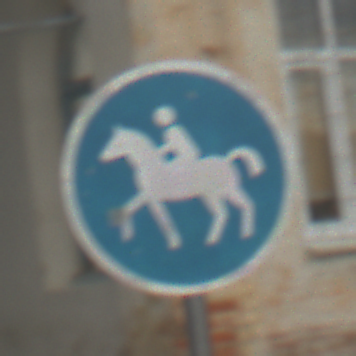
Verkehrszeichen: Reitweg
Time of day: MorningAfternoon
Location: Outdoor (Nature)
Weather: PartlyCloudy
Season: Autumn
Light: Natural